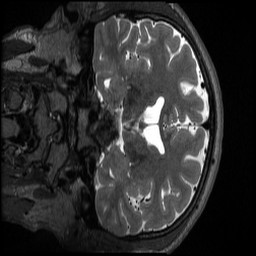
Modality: T2w
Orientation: coronal
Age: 24
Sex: male